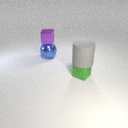
small purple metal cube above large blue metal sphere